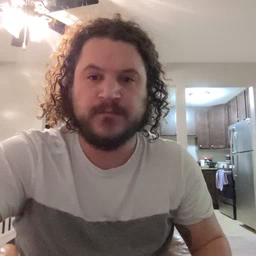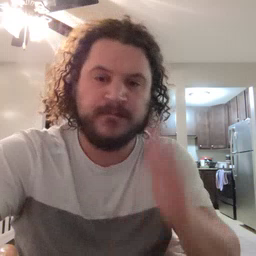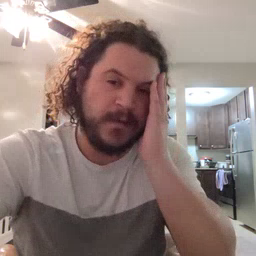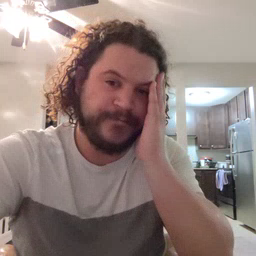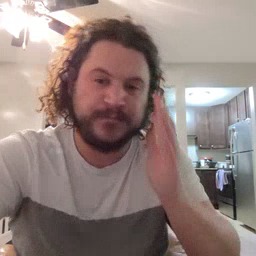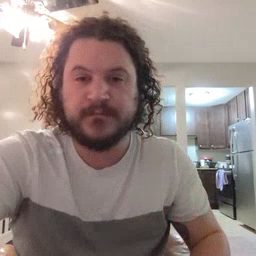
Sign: bed